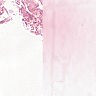
Metastatic tissue present: no